Field crop: tomato
Growth stage: 1
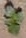
Species: solanum